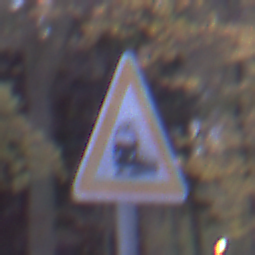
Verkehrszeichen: Bahnuebergang
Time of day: Night
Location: Outdoor (Suburban)
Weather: PartlyCloudy
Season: NotSpecified
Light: Artificial